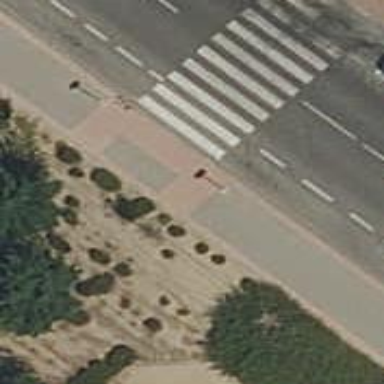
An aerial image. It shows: Sidewalk along the footway.